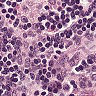
Metastatic tissue present: no